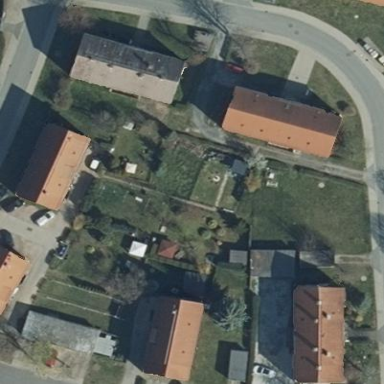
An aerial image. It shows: Residential road area.